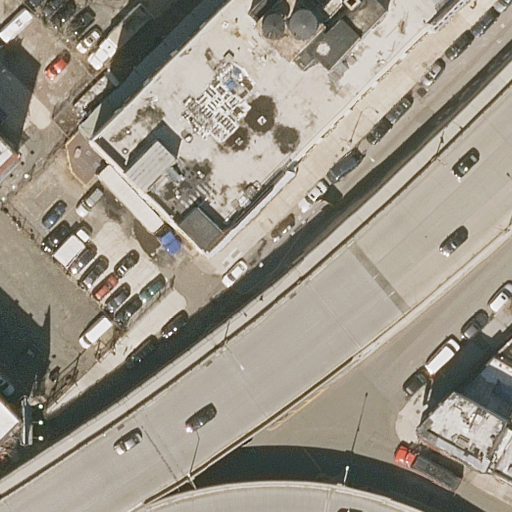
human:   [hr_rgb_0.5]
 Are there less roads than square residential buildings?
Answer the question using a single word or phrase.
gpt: no

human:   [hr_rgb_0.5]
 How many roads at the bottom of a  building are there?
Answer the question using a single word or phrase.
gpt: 7

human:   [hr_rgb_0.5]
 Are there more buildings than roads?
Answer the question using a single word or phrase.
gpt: no

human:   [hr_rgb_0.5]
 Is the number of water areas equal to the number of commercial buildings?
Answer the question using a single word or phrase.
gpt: yes

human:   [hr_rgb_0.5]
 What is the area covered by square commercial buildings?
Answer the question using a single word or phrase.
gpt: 0m2

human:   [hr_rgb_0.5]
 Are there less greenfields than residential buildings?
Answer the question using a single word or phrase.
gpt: yes

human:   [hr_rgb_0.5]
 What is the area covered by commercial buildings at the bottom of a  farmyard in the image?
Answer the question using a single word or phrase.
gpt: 0m2

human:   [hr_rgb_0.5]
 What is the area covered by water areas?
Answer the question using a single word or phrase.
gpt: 0m2

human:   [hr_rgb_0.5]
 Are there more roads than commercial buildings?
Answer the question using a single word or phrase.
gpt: yes

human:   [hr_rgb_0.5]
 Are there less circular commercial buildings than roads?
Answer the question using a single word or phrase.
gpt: yes

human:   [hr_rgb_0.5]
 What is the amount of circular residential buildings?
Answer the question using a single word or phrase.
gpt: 0

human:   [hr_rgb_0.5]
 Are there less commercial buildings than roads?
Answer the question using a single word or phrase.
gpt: yes

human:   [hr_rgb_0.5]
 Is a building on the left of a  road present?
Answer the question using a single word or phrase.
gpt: yes

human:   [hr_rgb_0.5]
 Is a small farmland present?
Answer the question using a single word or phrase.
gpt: no

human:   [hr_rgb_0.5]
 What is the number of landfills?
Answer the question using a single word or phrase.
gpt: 0

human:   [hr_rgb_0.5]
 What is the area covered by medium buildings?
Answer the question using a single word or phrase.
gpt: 163m2

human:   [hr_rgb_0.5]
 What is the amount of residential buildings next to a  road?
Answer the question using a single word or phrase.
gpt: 7

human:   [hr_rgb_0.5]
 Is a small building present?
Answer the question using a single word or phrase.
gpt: yes

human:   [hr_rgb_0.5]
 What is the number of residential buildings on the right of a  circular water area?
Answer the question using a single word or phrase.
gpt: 0

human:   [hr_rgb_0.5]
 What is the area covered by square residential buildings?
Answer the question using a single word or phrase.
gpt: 0m2

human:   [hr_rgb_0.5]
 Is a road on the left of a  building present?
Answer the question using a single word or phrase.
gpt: yes

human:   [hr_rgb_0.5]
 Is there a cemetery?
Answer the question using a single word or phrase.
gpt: no

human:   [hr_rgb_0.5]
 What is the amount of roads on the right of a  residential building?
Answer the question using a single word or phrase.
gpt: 8

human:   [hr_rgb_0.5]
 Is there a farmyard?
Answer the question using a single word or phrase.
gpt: no

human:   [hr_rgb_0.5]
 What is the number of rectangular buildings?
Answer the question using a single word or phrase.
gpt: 7

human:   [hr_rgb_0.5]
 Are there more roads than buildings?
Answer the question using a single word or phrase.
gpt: yes

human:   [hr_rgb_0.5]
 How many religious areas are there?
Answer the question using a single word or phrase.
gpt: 0

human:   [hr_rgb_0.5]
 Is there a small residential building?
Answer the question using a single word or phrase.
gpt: yes

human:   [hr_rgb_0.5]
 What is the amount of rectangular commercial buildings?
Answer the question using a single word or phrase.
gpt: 0

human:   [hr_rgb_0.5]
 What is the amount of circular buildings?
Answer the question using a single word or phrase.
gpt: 0

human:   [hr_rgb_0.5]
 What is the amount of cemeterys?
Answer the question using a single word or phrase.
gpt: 0

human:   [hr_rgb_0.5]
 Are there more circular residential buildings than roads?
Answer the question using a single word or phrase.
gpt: no

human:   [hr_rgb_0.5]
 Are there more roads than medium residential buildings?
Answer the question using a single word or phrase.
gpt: yes

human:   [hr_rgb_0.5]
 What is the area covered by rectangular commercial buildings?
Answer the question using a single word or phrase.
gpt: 0m2

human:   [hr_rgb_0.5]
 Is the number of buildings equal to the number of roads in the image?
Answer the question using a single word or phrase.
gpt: no

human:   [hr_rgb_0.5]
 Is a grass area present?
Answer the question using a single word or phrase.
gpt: no